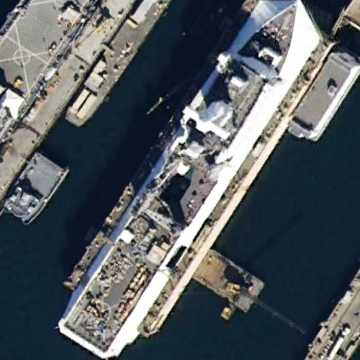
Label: combat